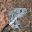
Label: 8